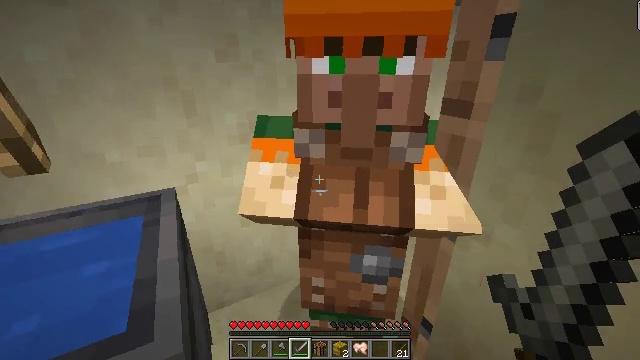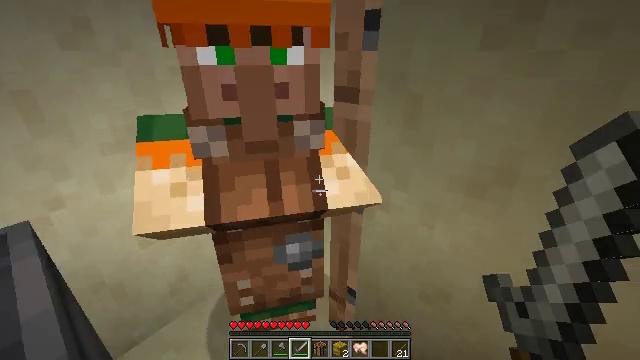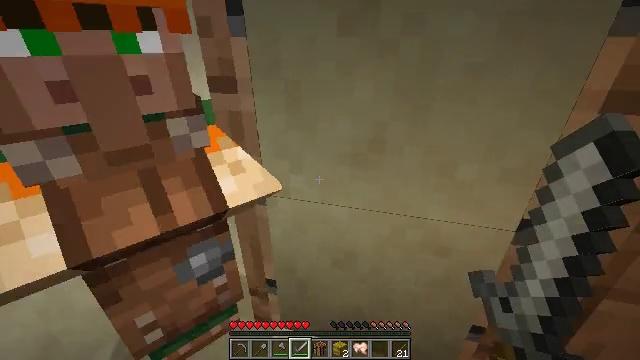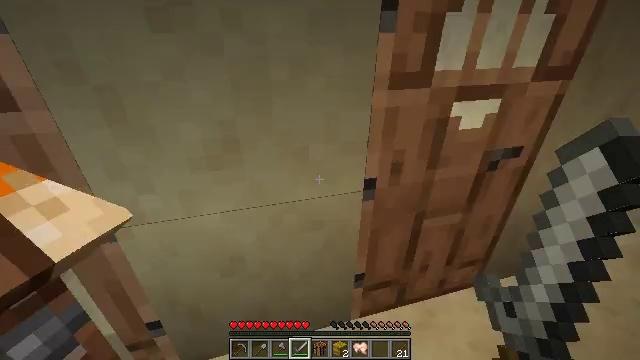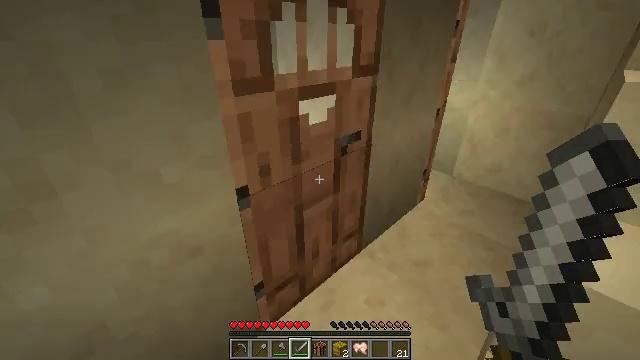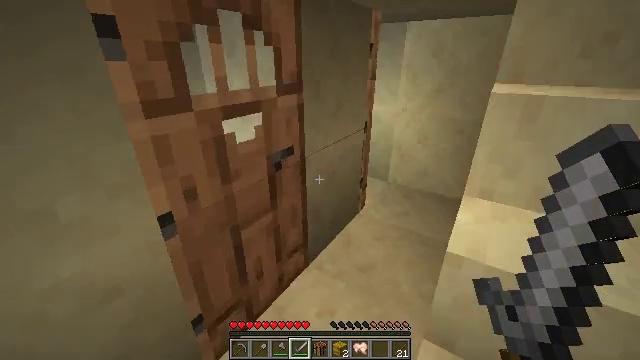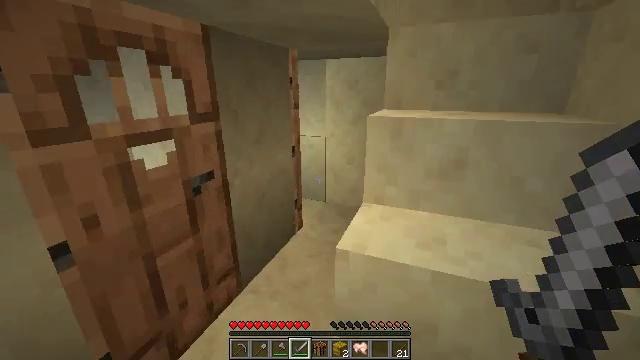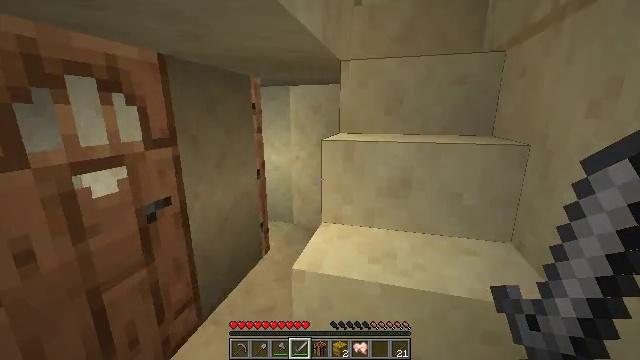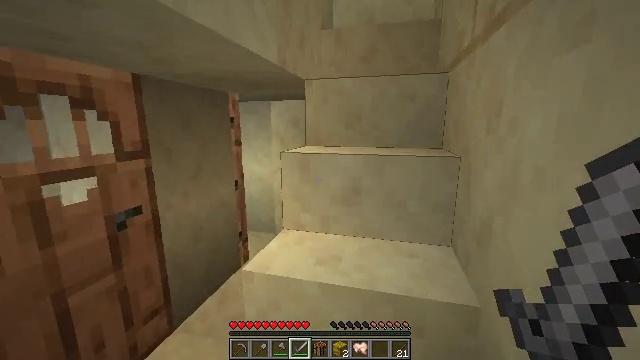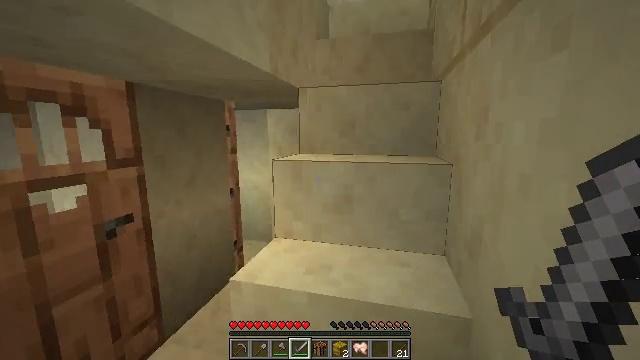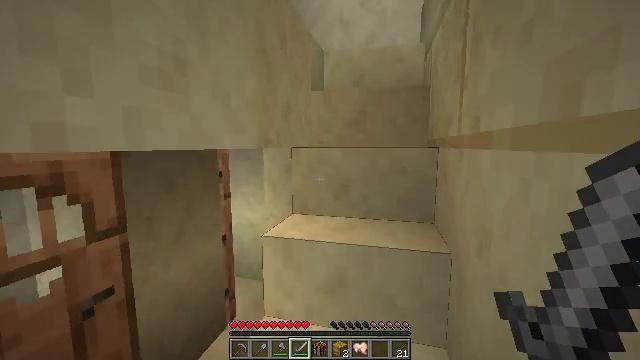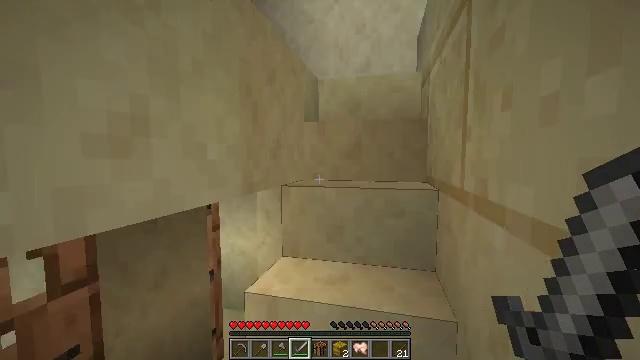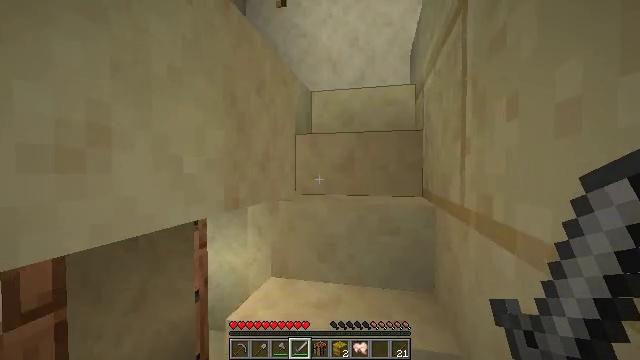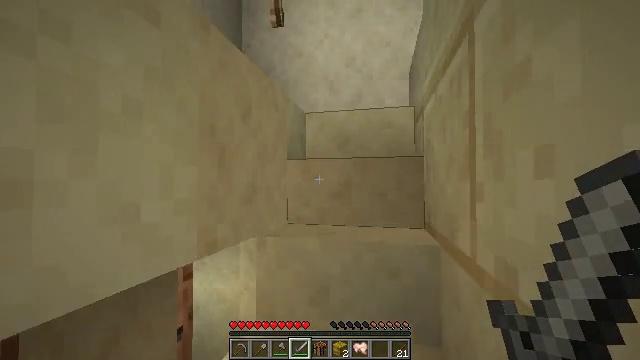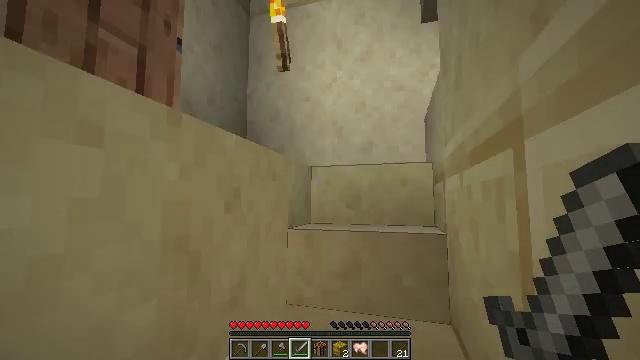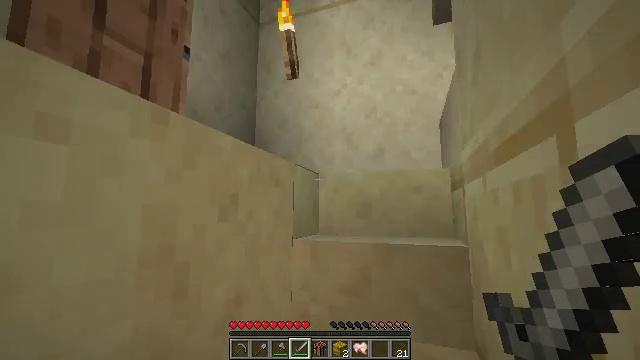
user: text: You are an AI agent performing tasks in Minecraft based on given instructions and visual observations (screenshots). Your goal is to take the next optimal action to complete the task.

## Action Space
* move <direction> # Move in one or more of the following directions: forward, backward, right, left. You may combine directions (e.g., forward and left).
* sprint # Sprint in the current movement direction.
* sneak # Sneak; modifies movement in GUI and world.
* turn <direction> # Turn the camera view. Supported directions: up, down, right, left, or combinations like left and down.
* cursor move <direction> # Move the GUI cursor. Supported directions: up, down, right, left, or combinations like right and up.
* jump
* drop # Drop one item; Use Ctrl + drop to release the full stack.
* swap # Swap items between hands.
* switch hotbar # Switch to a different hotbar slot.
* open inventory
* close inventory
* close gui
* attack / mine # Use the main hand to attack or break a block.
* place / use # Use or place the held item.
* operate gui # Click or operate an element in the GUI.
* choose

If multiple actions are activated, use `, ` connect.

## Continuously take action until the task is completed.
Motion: motion action
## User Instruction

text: Mine a hay block from the field.
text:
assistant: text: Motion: turn right and down
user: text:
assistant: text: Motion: turn right and down
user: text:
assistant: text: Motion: move right, turn right and down
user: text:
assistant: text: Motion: move back and move right, turn right
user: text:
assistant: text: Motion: move back and move right, turn right and up
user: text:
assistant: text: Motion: move back and move right, turn right and up
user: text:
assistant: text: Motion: move back and move right, turn right and up
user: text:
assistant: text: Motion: move right, turn up
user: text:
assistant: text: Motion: move forward and move right, turn up
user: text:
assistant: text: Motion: move forward and move right, turn up
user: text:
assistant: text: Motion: move forward and move right, turn up
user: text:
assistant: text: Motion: move forward and move right, turn up
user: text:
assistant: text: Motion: move forward and move right, turn up
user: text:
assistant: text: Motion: move forward and move right, turn left and up
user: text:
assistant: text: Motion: move forward and move right, turn left and up
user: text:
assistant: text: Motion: move forward and move right, turn left and up
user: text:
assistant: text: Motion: move forward and move right, turn left and up
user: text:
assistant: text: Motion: move forward and move right, turn left
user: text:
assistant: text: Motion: move forward and move right, turn left and down
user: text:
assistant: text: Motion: move forward and move right, turn left and down
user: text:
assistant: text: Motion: move forward and move right, turn left and down
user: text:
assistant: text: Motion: move forward and move right, turn left and down
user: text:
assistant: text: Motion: move right, turn left and down
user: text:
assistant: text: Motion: turn left and down
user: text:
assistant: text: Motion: move left, turn left and down
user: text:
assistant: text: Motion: move left, turn left
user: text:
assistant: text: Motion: move left, turn down
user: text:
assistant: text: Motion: move forward and move left, turn down
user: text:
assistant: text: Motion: move forward and move left, turn down
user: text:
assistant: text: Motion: move forward and move left, turn right and down